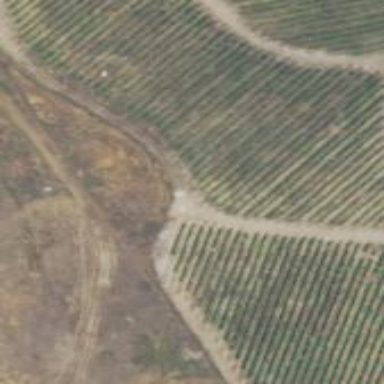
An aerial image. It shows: Vineyard growing grapes.